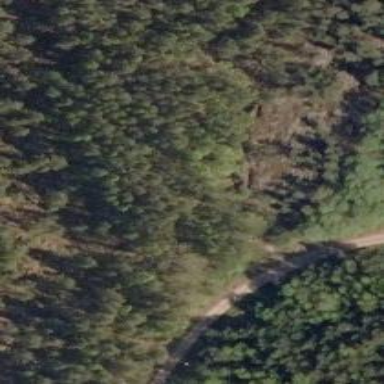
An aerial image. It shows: Path with excellent visibility for trail.